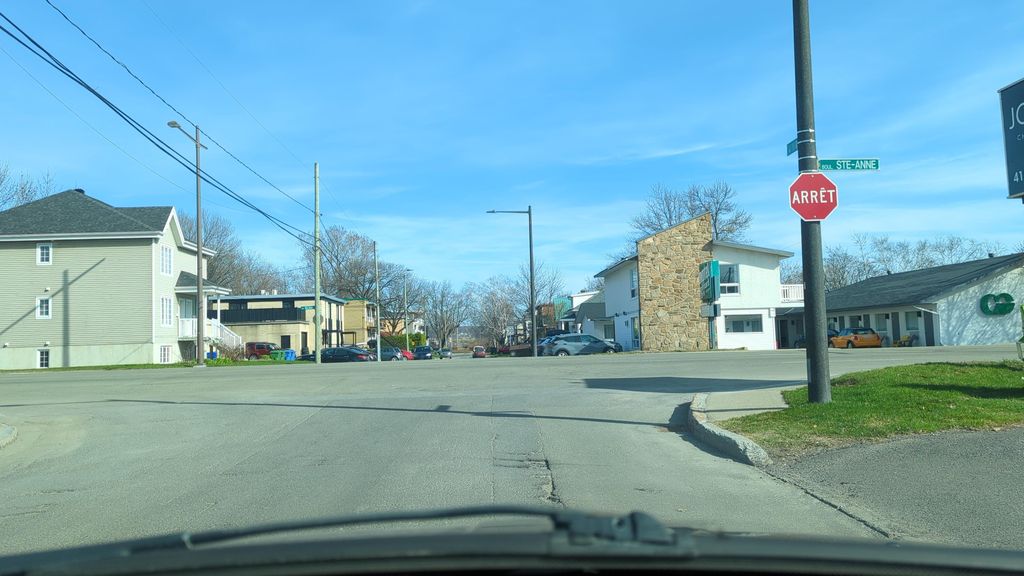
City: quebec_city